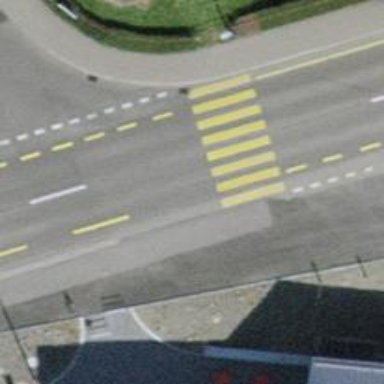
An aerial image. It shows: Zebra crossing on the road.